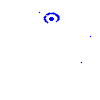
Particle: kaon